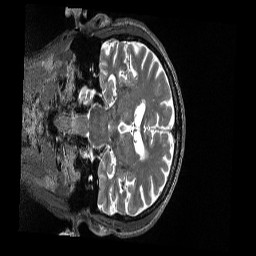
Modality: T2w
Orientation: coronal
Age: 76
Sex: male
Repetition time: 3.2 s
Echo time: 0.563 s